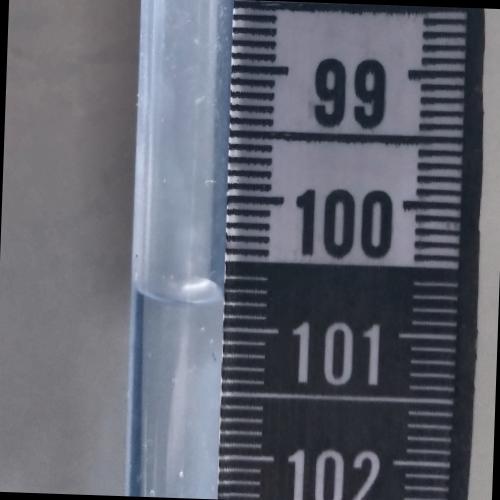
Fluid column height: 100.8 cm